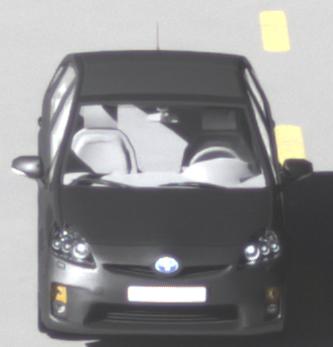
Make: Toyota
Model: Prius 1.5 Hybrid
Detailed model: Prius (HW2)
Model produced from: 2006/03
Model produced until: 2009/06
Doors: 5
Color: gray
Road condition: dry road
Daytime: morning or afternoon
Contrast: high contrast